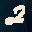
Label: 2